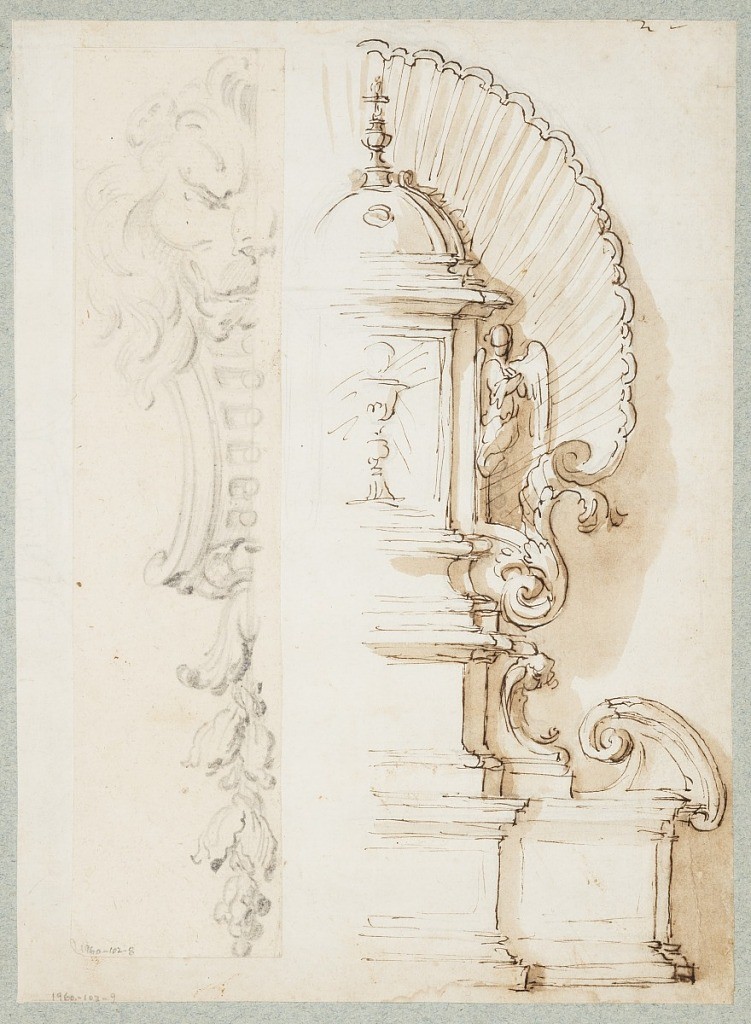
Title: Sketch of Half an Ornamental Motif
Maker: Gilles-Marie Oppenord, French, 1672–1742
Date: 1692–99
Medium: Black chalk
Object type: Album page
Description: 1960-102-8: Vertical rectangle. The left half of an ornamental...;     1960-102-9: Vertical rectangle. The elevation of the right hal...